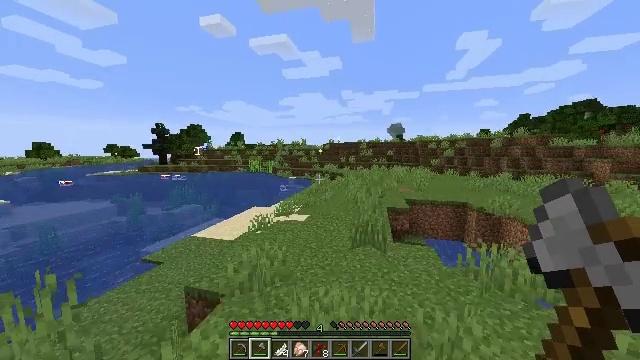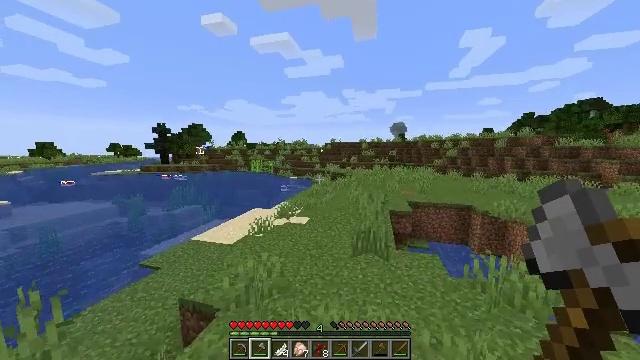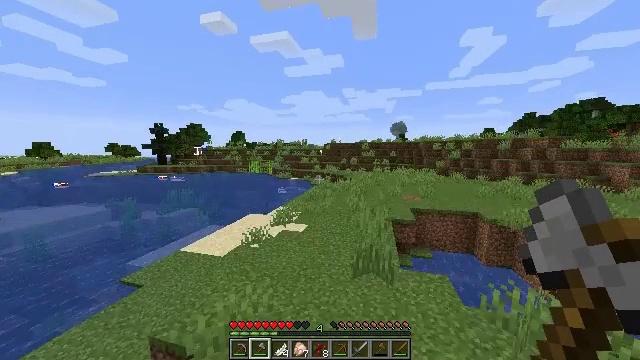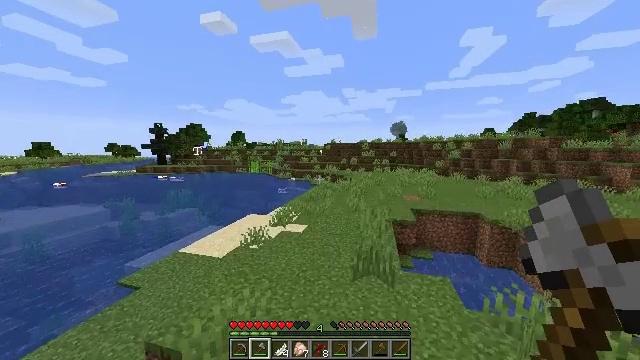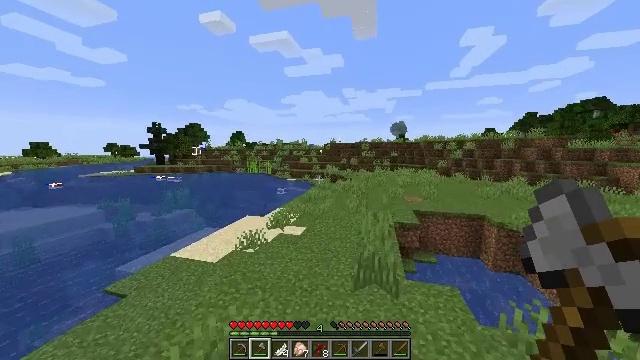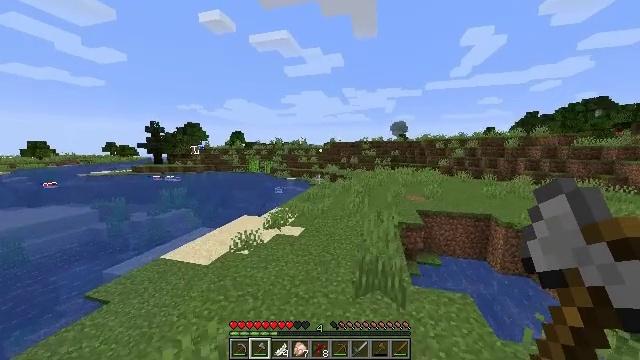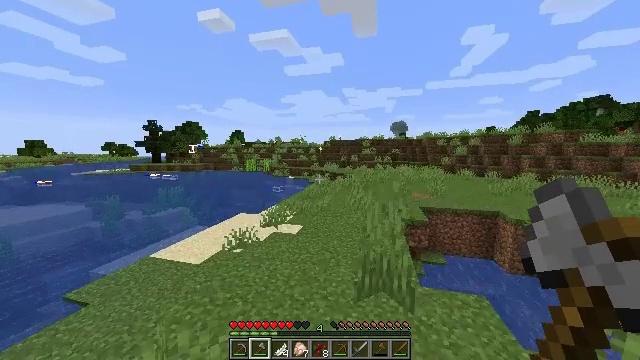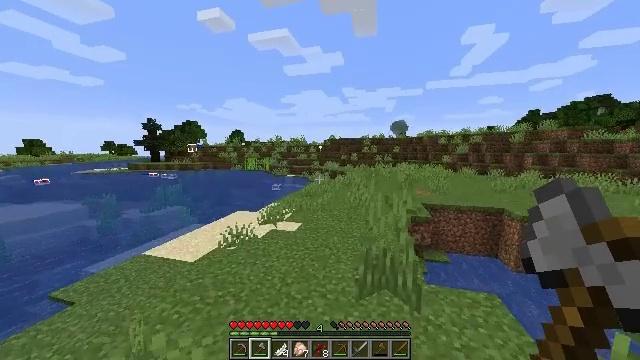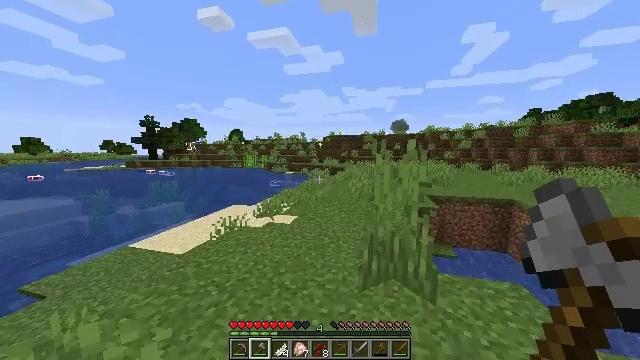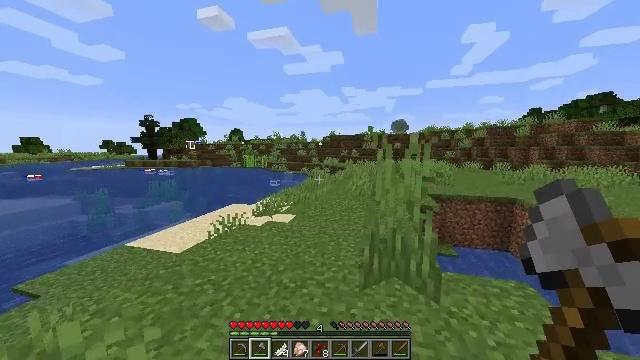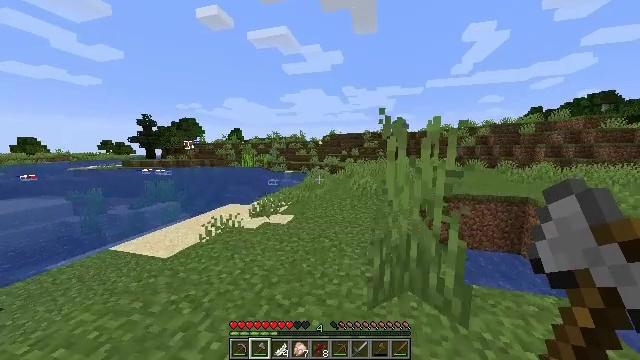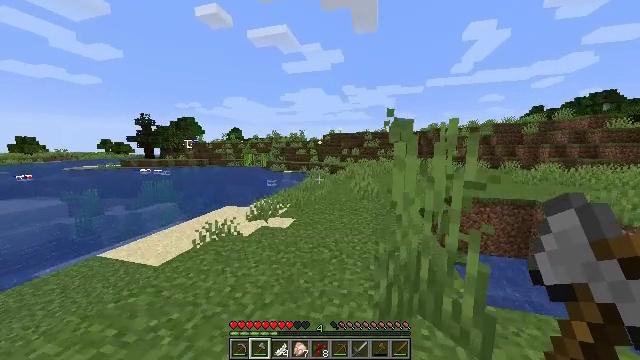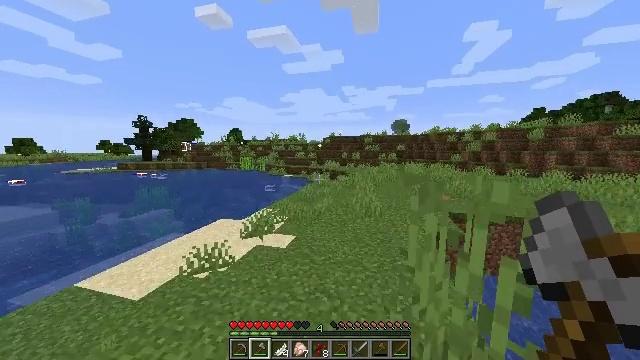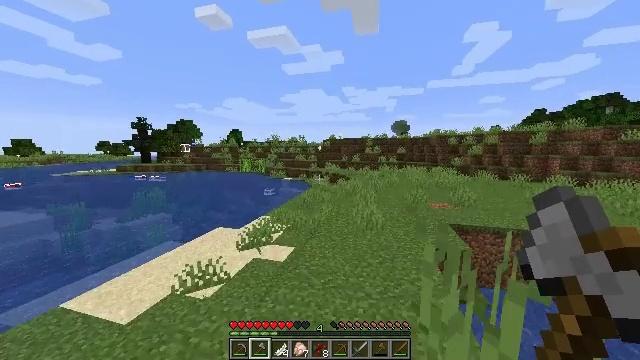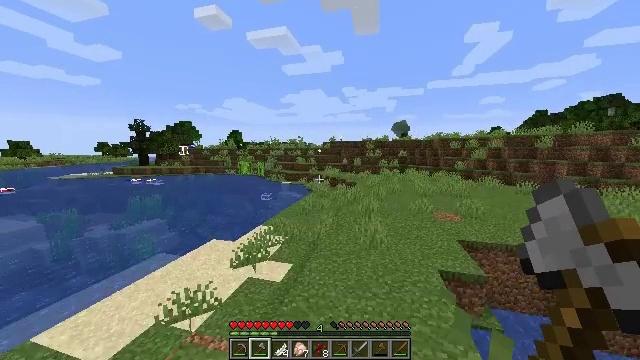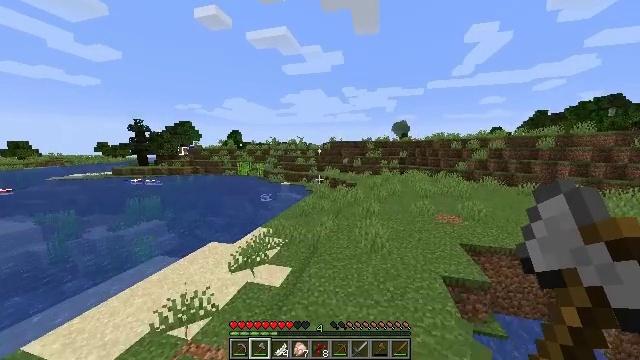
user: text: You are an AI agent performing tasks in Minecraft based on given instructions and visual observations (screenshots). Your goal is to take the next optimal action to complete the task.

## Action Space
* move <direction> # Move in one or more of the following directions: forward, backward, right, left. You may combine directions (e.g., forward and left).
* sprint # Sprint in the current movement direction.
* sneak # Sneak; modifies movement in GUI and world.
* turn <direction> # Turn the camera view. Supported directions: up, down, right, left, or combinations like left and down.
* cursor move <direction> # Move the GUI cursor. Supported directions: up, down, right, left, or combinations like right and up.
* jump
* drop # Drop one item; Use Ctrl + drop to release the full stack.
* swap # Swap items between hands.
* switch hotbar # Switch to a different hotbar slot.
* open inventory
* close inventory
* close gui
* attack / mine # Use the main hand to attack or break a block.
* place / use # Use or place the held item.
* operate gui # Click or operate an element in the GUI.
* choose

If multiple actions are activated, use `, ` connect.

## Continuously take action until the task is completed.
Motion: motion action
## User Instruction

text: Harvest sugar cane from the plant.
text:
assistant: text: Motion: move forward, sprint, jump
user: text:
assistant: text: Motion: move forward, sprint
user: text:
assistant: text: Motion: move forward, sprint
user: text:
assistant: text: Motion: move forward, sprint
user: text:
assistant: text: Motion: move forward, sprint
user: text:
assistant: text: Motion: move forward, sprint
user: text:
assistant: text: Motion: move forward, sprint
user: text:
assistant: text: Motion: move forward, sprint
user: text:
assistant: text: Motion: move forward, sprint
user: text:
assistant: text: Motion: move forward, sprint
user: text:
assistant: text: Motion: move forward, sprint, jump
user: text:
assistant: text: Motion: move forward, sprint, jump
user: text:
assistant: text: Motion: move forward, sprint, jump
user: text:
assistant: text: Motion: move forward, sprint, jump
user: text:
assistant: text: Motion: move forward, sprint
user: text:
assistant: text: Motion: move forward, sprint
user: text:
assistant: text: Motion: move forward, sprint
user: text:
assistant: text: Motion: move forward, sprint
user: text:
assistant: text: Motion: move forward, sprint
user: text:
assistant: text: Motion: move forward, sprint
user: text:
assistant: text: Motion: move forward, sprint
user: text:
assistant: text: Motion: move forward, sprint
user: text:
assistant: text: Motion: move forward, sprint, jump
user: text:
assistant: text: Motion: move forward, sprint, jump
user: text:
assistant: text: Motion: move forward, sprint, jump
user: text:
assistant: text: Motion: move forward, sprint, jump
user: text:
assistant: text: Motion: move forward, sprint, jump
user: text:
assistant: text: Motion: move forward, sprint
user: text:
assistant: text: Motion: move forward, sprint
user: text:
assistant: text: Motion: move forward, sprint